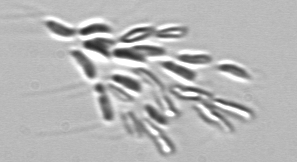
Label: Dinobryon